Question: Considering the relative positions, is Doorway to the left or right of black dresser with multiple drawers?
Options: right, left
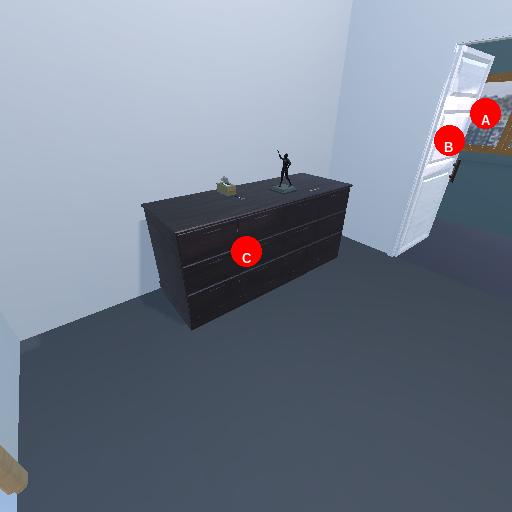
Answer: right